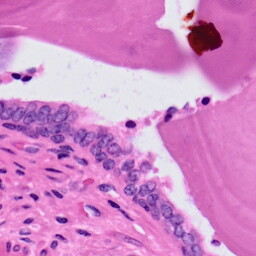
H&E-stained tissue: Prostate